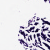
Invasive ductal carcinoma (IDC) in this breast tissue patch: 0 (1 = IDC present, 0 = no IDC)